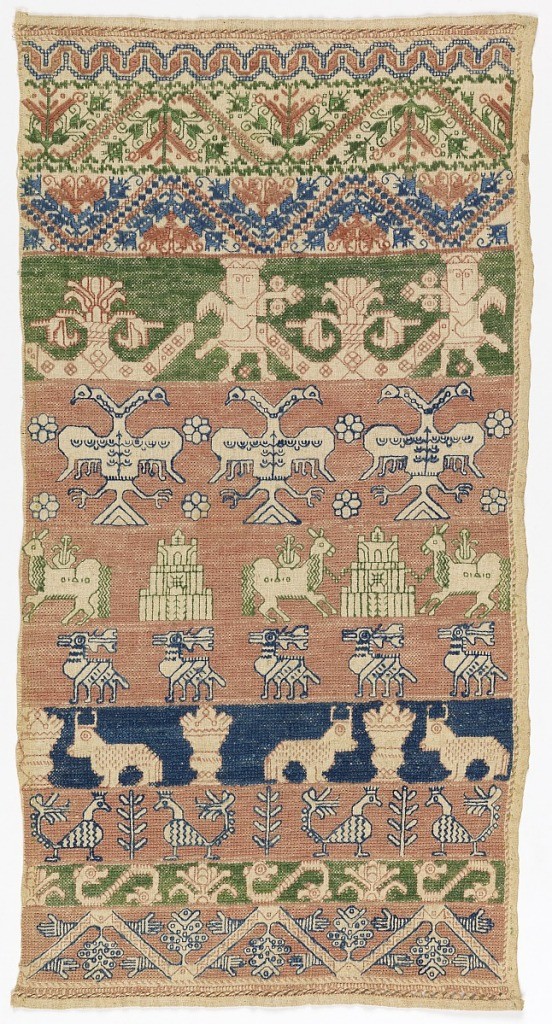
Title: Sampler
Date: mid-19th century
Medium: silk embroidery on cotton foundation Technique: embroidered in cross, back, buttonhole, four-sided, satin, and running stitches on plain weave foundation
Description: Band of pattern, some with figures. Double-headed eagle, hand of Fatima, camels, deer, bulls, and birds.